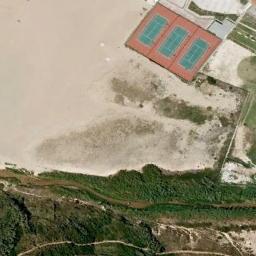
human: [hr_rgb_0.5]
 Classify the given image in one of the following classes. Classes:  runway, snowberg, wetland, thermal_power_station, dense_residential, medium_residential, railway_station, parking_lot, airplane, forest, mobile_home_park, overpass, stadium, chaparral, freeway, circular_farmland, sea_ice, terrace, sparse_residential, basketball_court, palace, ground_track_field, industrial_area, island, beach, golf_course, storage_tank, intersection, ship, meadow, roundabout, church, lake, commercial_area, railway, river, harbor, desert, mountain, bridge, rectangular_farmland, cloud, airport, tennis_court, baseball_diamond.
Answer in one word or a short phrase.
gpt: tennis_court